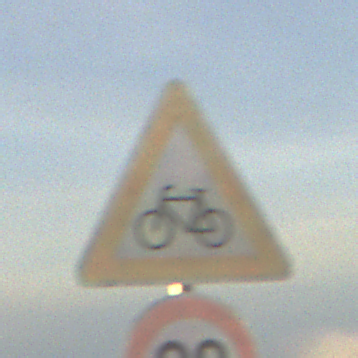
Verkehrszeichen: RadverkehrRechts
Zusatzzeichen unten: Geschwindigkeit80
Umgebung: Outdoor, Nature
Tageszeit: SunriseSunset
Wetter: PartlyCloudy
Licht: Natural
Jahreszeit: Summer
Kontrast: HighContrast